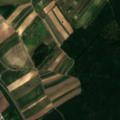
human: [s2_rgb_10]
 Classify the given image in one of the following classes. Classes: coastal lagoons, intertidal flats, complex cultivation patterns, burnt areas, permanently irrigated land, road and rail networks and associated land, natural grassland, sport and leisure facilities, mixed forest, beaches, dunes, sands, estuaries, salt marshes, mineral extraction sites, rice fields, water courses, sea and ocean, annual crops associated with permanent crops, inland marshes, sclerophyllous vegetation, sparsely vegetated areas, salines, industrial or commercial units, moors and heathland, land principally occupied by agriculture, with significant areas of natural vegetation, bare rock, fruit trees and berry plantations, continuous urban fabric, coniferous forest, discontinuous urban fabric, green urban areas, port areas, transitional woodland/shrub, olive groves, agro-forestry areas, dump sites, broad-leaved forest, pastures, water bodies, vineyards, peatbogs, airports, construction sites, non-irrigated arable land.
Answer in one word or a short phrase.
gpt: discontinuous urban fabric, non-irrigated arable land, land principally occupied by agriculture, with significant areas of natural vegetation, broad-leaved forest